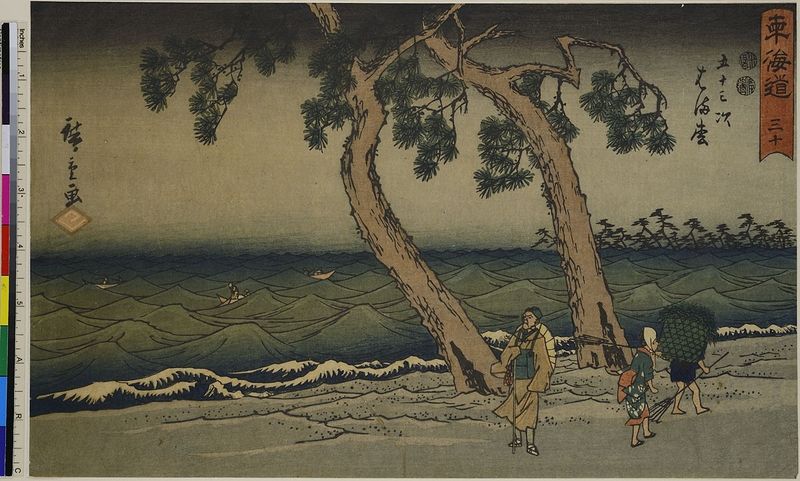
Titel: Strandkiefer, Blatt 30 aus der Serie: 53 Stationen der Tokaido
Künstler: Utagawa Hiroshige
Standort: Hamburg
Institution: Museum für Kunst und Gewerbe Hamburg
Schlagwörter: baum, meer, wasser, bäume, menschen, ufer, tragen, strauch, boote, holzschnitt, schrift, strand, welle, wellen, man, stab, korb, schriftzeichen, druckgraphik, druckgrafik, asiatisch, china, kiefer, wanderer, nadelbäume, pinien, zeit, reisende, farbholzschnitt, tourismus, reisen, mer, sea, edo, reproduktionen, druckerzeugnisse, sträucher, ukiyo